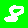
Digit: 8